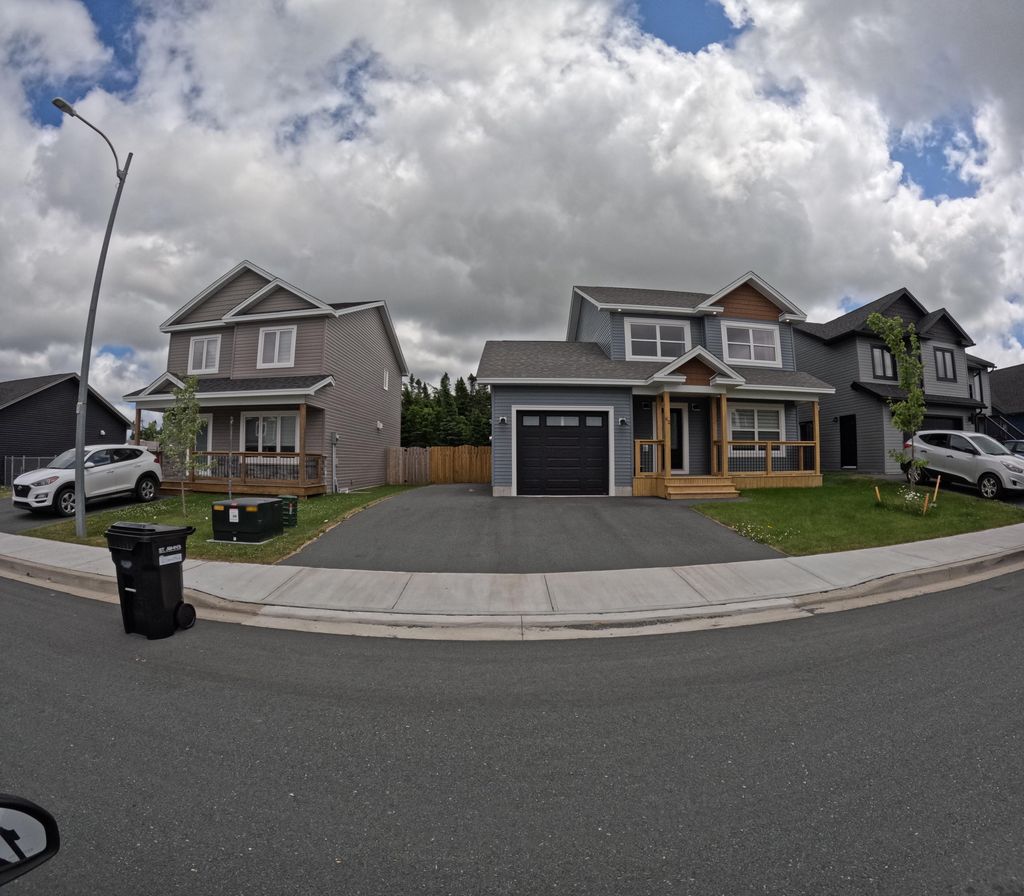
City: st_johns